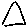
Label: triangle